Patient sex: M
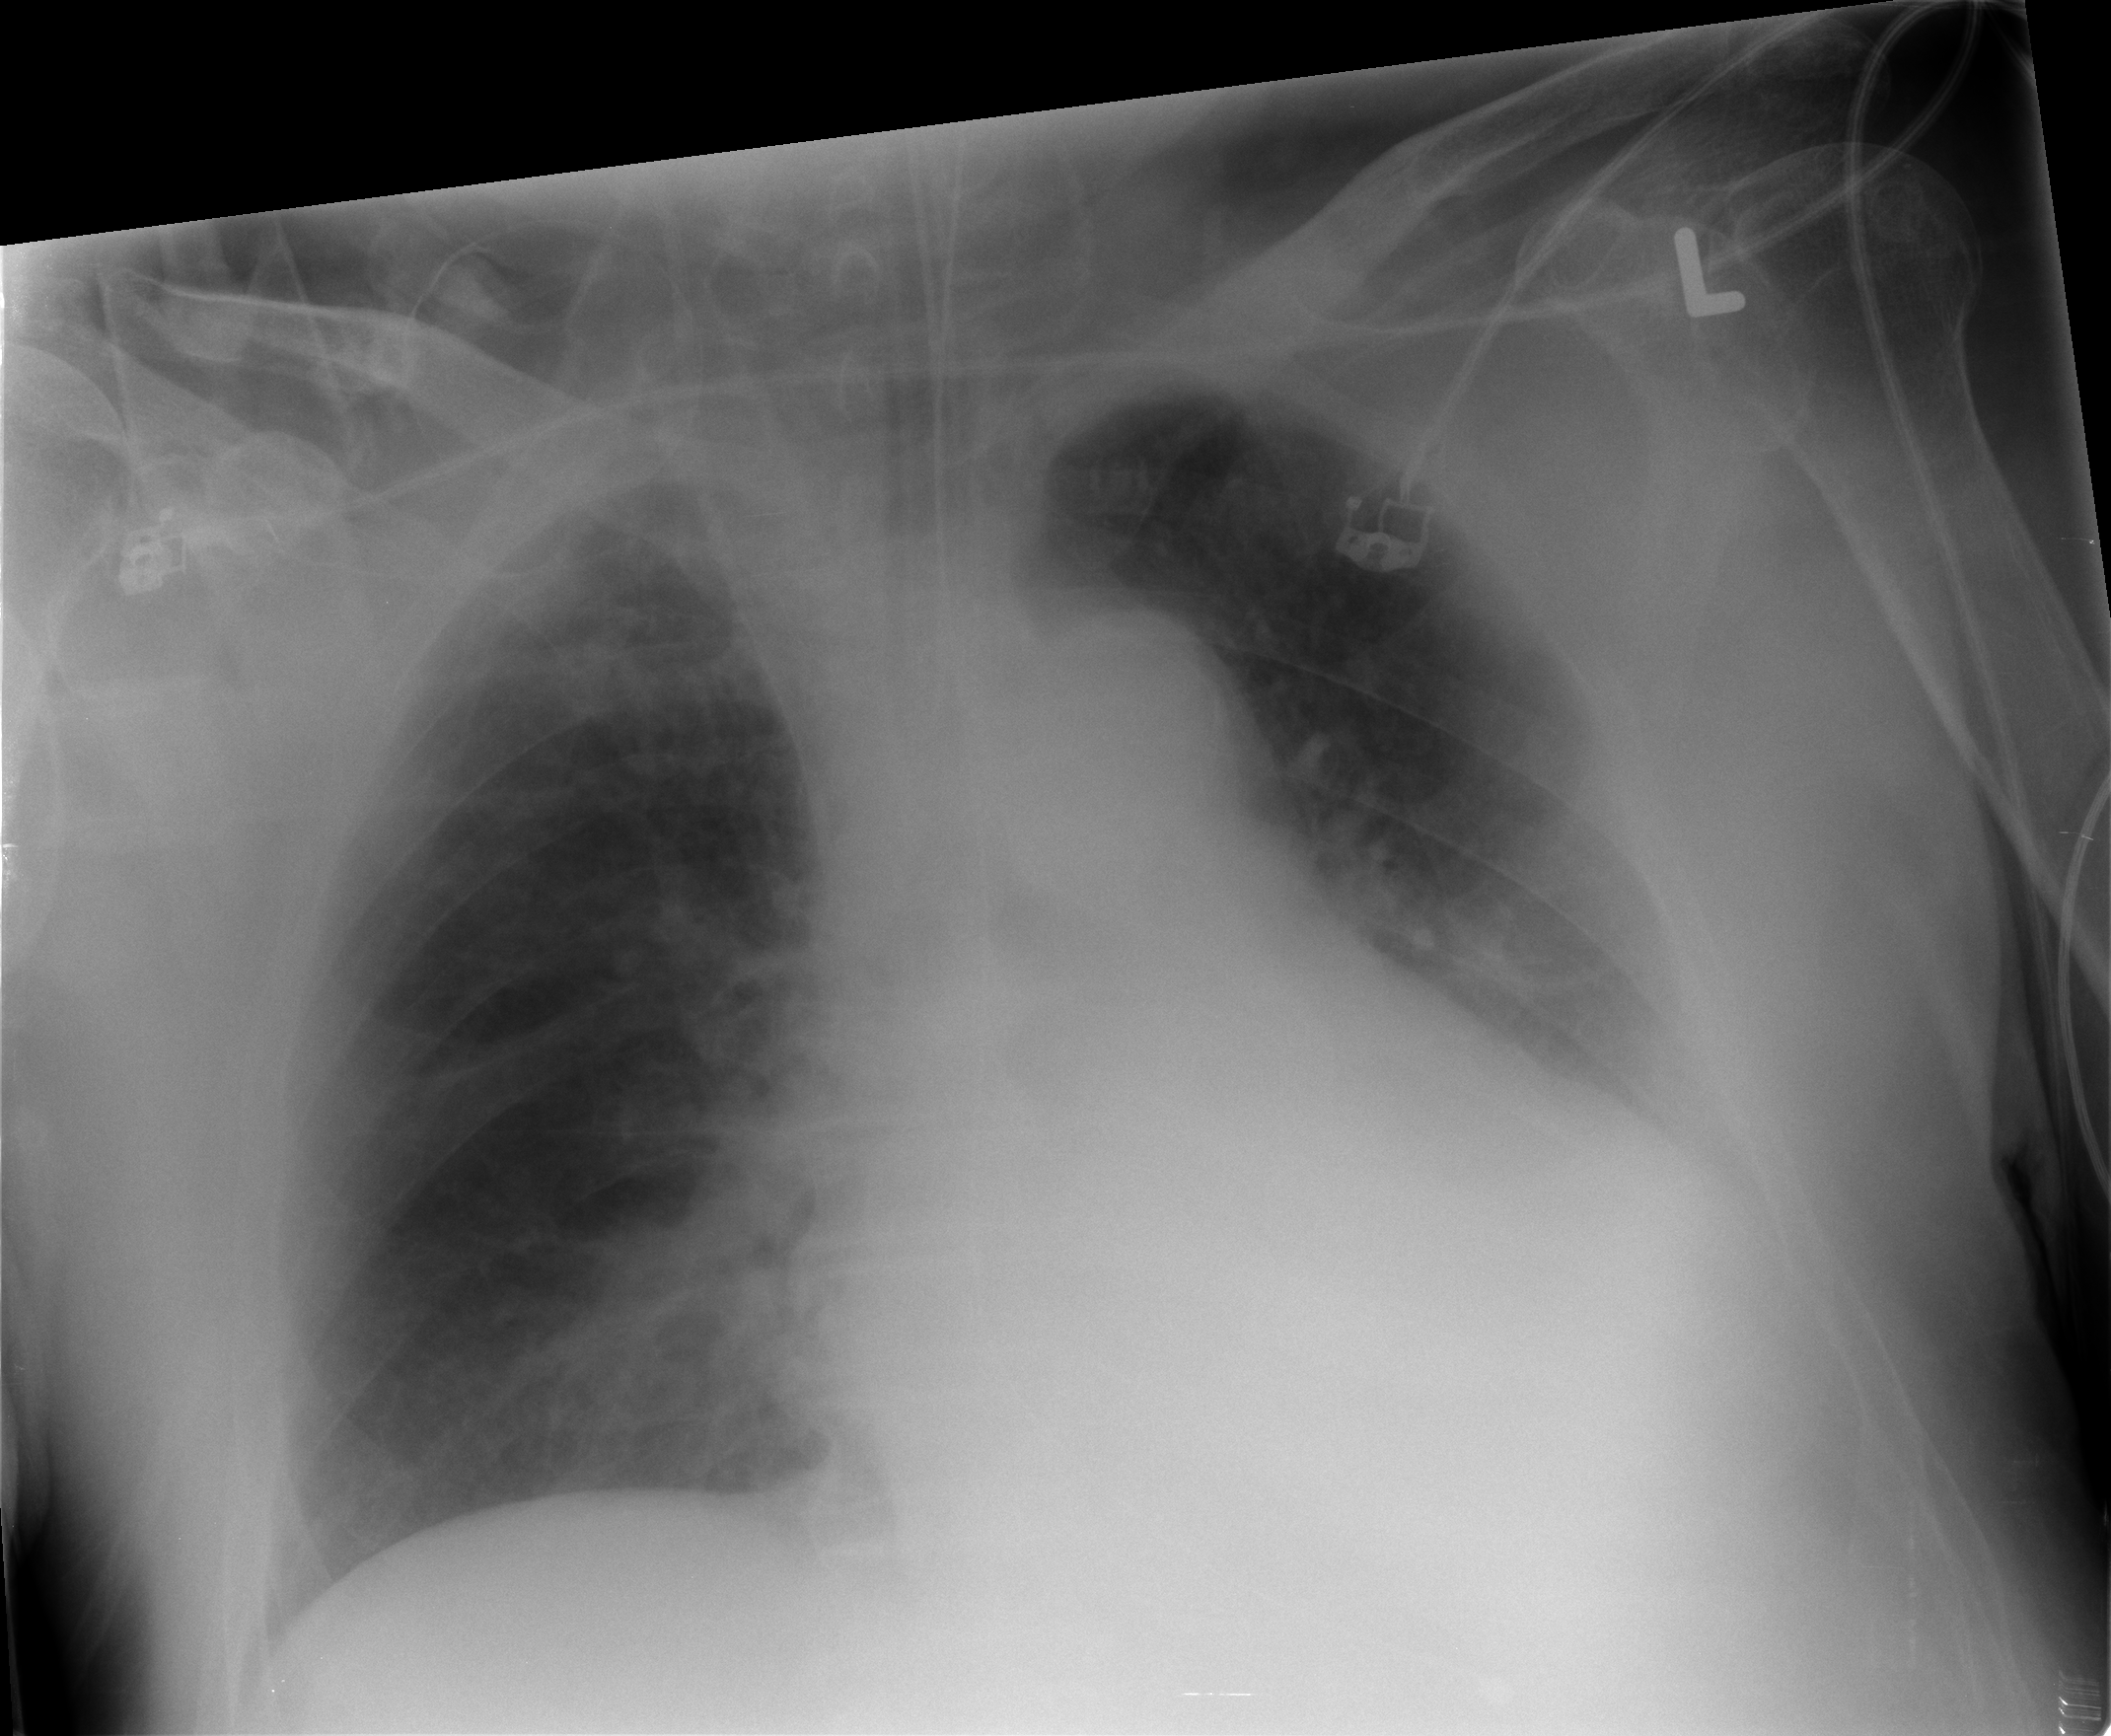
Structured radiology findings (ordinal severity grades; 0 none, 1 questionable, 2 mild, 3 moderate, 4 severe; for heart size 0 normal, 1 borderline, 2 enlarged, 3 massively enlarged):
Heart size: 2
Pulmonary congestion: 2
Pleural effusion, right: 0
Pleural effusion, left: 1
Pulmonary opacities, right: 0
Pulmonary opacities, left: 0
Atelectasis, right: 1
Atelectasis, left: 1